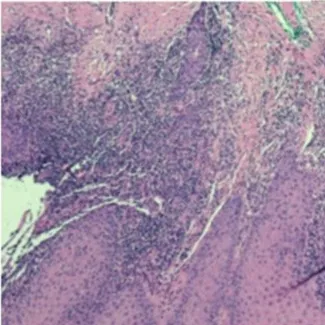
The pathology photograph of the dorsal aspect of the right middle finger joint. H&E, magnification, 40X (B) superficial dermal acute inflammation with localized abscess formation and extensive lymphocytic infiltration.
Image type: pathology (h&e)